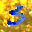
Label: 3